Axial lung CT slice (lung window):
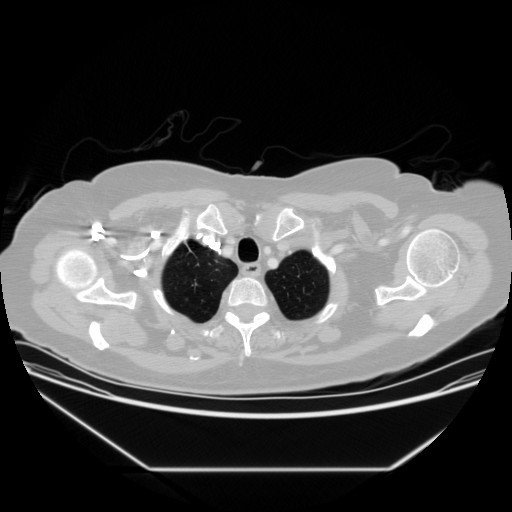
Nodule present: no